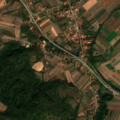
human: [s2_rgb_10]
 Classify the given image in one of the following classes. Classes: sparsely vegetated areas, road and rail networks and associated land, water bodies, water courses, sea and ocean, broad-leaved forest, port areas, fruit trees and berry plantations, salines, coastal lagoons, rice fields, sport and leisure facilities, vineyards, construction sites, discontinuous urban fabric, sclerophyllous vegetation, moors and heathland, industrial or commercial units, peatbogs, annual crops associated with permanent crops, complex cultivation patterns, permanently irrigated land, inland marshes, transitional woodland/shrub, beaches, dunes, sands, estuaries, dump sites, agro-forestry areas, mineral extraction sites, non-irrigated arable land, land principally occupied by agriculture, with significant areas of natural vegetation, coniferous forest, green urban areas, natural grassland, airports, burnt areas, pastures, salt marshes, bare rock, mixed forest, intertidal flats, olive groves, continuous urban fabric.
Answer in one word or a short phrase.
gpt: discontinuous urban fabric, non-irrigated arable land, complex cultivation patterns, land principally occupied by agriculture, with significant areas of natural vegetation, broad-leaved forest